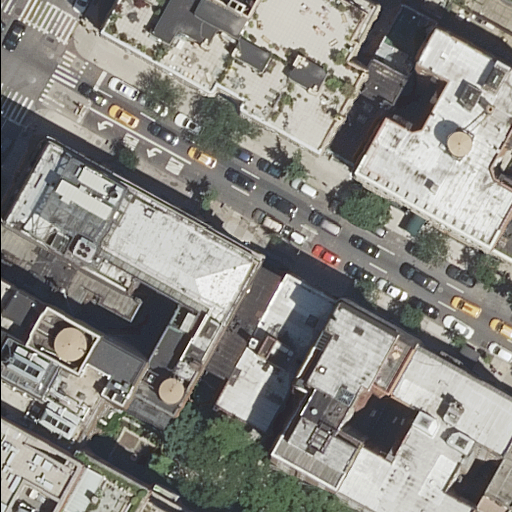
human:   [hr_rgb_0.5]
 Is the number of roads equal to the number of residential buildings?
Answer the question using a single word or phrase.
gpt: no

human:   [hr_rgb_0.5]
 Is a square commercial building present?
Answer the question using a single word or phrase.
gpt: no

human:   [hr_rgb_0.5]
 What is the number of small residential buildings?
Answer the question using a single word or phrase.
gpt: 4

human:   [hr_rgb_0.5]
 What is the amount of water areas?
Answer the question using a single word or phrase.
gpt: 0

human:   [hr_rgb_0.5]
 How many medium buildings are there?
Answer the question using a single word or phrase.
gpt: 6

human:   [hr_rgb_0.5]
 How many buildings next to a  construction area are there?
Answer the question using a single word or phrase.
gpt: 0

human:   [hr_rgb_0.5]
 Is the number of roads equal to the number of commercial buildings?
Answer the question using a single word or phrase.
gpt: no

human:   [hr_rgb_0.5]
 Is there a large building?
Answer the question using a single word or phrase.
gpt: yes

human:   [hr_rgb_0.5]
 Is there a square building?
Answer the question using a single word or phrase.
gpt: no

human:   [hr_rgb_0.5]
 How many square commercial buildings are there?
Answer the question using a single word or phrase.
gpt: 0

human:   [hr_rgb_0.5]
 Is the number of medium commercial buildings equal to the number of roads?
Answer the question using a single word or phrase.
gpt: no

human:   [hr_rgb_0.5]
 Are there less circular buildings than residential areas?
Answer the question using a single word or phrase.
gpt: no

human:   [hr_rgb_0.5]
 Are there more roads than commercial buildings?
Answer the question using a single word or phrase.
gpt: yes

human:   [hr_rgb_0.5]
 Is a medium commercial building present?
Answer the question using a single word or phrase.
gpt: no

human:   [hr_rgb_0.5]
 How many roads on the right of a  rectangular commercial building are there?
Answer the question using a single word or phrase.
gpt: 0

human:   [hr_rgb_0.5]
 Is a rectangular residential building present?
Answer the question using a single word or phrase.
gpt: yes

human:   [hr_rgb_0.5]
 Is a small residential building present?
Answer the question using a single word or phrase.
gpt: yes

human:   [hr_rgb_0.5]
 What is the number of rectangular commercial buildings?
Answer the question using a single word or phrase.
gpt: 0

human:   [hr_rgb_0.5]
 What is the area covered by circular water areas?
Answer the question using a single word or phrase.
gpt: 0m2

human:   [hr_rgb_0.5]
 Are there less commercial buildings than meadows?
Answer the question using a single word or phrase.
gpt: no

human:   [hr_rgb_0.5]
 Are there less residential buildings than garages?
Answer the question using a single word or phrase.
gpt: no

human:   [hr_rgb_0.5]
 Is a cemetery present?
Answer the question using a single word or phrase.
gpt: no

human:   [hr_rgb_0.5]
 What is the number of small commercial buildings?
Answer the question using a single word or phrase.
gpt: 0

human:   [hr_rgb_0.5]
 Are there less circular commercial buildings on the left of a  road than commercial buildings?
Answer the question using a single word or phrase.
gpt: no

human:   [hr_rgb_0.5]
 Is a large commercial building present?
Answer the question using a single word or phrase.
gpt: no

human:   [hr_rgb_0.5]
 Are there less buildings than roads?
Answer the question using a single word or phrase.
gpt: no

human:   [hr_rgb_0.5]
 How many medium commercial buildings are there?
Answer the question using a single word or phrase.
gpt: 0

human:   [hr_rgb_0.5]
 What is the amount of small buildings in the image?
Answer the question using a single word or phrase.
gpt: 4

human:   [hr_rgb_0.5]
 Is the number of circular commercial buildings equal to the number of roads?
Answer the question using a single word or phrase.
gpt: no

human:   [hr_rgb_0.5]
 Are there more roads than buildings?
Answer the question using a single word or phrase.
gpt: no

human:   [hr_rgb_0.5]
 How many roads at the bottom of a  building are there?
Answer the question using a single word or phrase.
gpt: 0

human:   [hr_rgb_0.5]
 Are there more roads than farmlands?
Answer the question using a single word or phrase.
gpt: yes

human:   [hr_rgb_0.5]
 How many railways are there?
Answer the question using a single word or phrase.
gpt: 0

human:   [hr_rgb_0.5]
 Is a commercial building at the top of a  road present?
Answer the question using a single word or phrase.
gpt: no

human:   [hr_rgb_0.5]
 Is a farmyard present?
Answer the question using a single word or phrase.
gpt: no

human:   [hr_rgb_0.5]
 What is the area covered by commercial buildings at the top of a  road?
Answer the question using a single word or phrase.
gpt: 0m2